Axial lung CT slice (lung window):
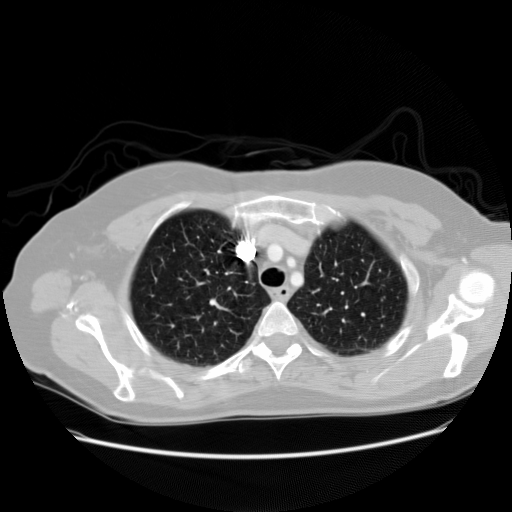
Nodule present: no